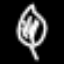
Label: leaf